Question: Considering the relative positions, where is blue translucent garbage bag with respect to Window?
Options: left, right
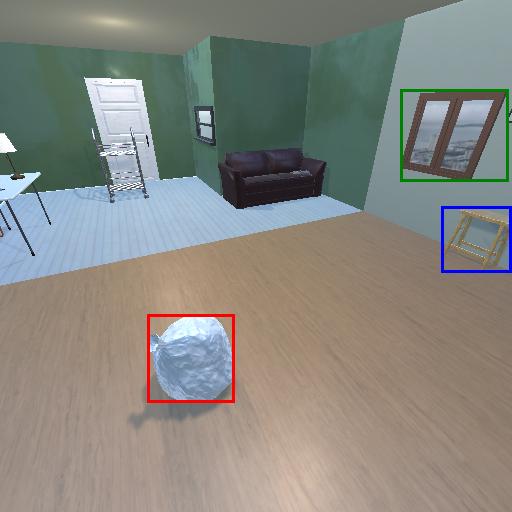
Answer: left